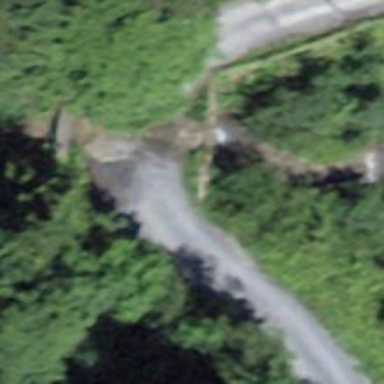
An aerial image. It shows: Bridge crossing over asphalt track with grade 1 track type.